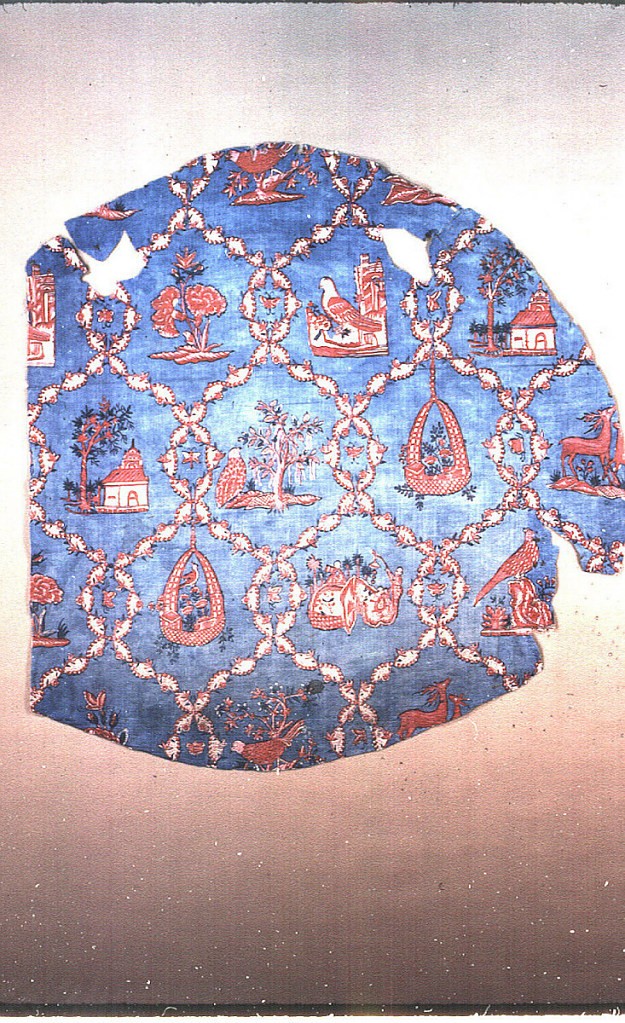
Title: Chintz fragment
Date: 18th century
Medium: cotton Technique: mordant for 3 reds applied by brush or pen following pattern outline; madder dyed; blue applied by immersion after application of resist; chintz on plain weave
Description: Diamond lattice with beads and ovals with isolated motifs in the center of each space. Although motifs are reused there is no formal repeat.